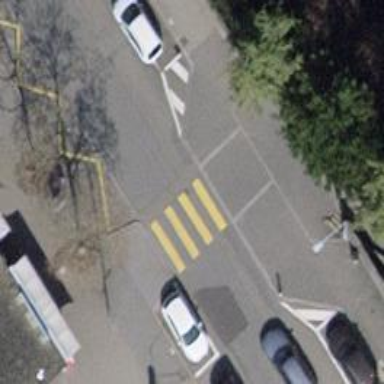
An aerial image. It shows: Kerb serving as barrier.